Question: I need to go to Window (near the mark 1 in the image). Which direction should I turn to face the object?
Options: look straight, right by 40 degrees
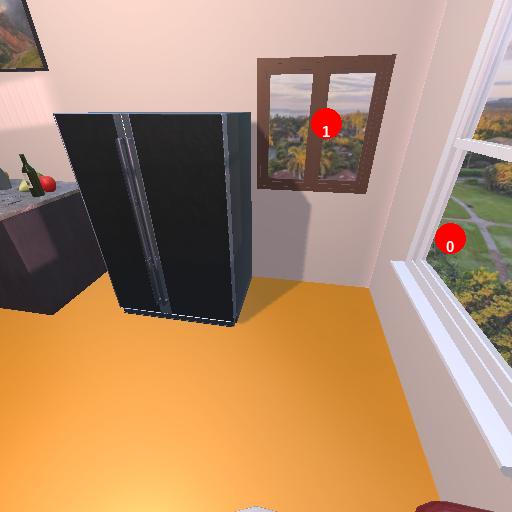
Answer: look straight